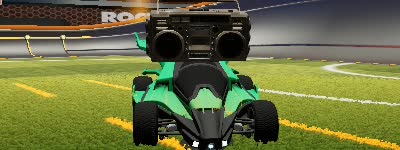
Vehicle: aftershock